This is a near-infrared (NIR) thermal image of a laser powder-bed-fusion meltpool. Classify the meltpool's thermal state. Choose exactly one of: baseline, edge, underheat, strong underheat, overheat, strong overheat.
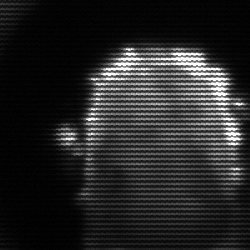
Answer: baseline